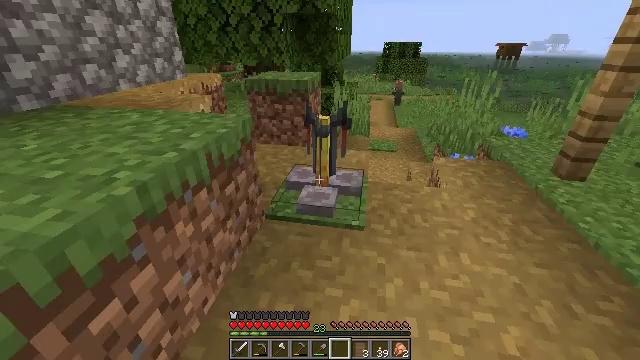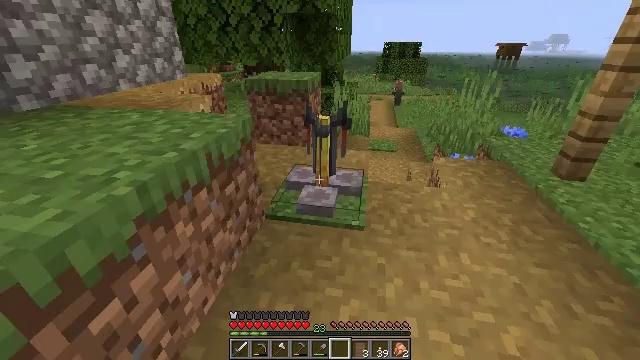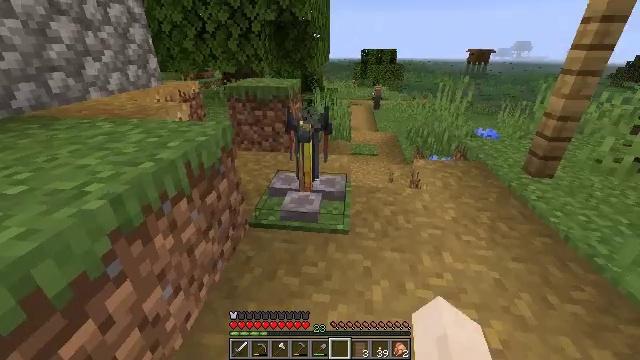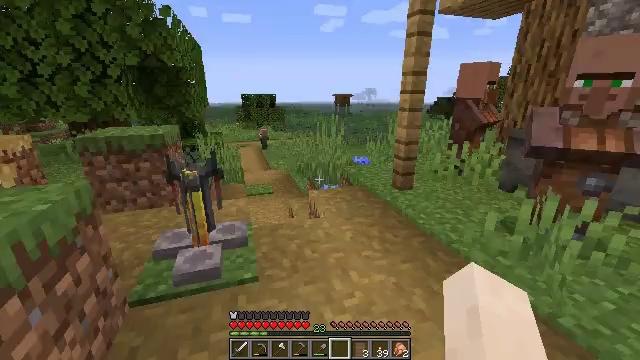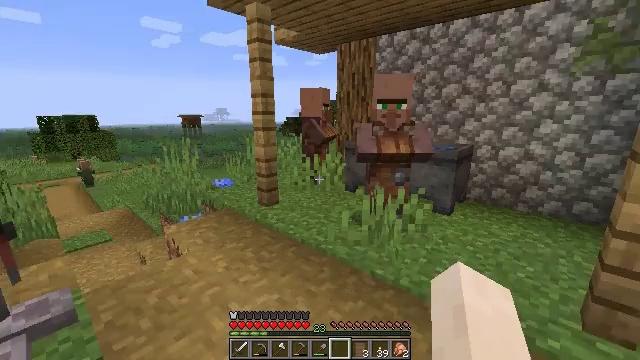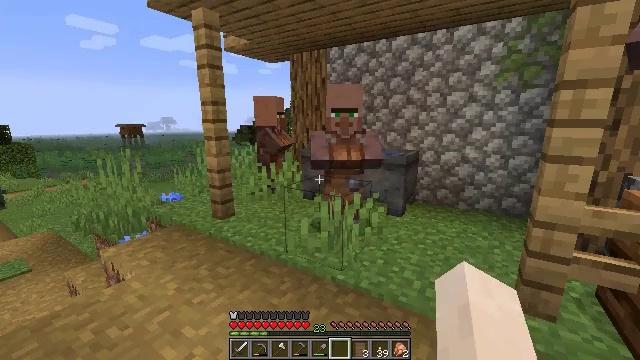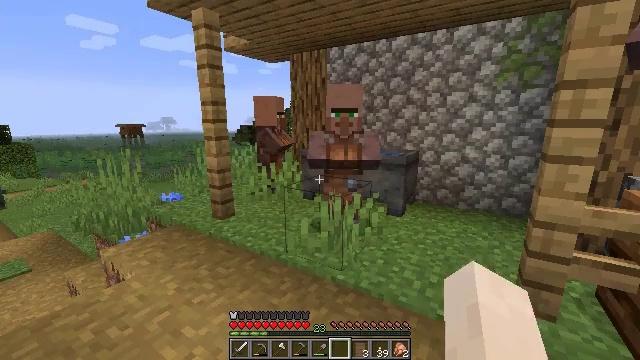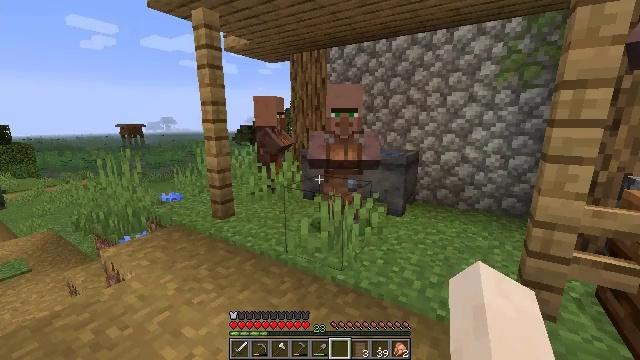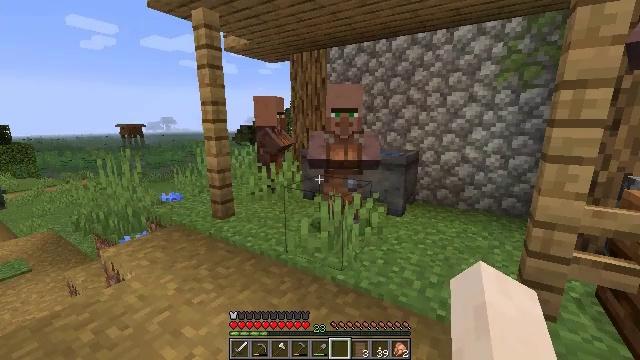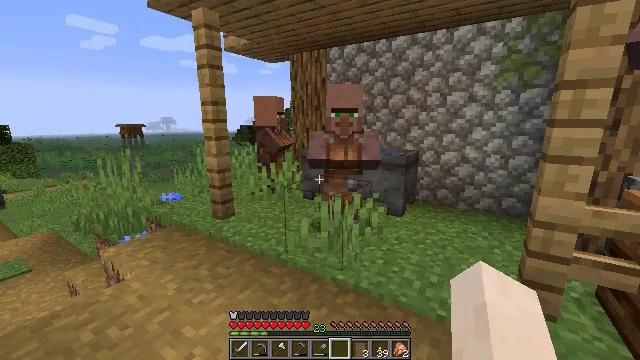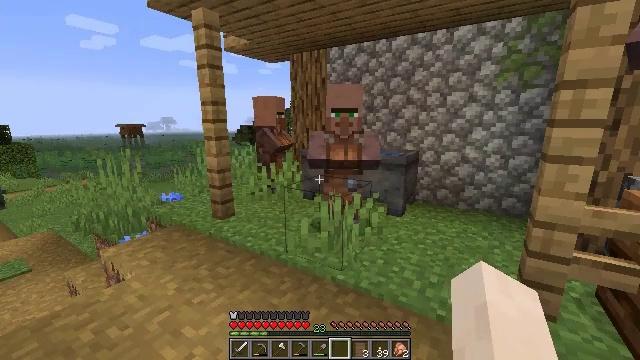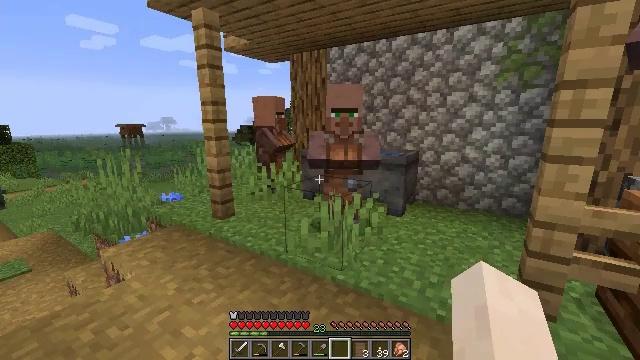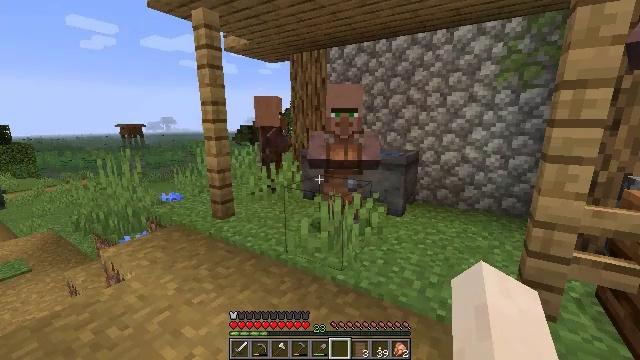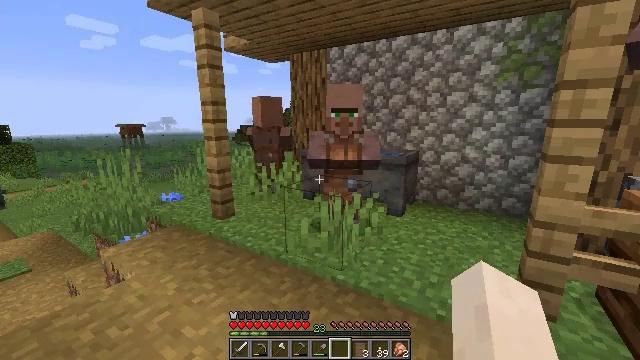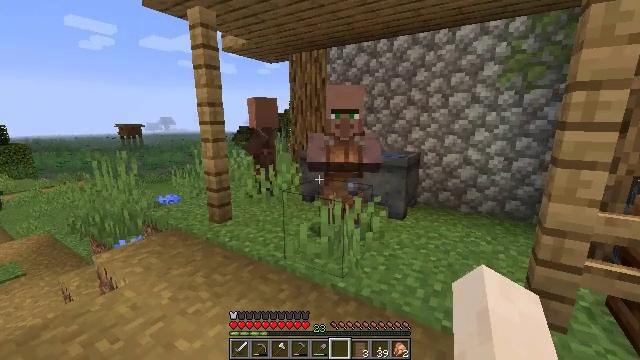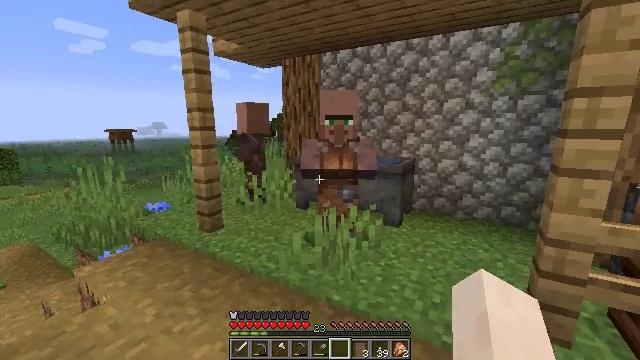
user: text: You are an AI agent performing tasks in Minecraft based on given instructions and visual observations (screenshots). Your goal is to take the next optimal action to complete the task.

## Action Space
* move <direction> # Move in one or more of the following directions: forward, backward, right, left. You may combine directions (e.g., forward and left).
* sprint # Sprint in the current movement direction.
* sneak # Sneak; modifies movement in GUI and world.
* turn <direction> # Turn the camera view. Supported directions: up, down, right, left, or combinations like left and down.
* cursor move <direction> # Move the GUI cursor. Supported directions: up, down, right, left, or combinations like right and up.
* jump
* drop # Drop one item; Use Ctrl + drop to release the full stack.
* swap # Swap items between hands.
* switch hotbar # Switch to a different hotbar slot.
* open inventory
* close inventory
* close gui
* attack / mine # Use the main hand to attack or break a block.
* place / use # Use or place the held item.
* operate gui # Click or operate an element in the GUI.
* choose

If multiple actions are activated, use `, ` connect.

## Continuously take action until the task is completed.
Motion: motion action
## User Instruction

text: Attack the cauldron to retrieve it.
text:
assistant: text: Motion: no_op
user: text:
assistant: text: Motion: turn right and up
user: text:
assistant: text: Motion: turn right and up
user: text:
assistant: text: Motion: turn right and up
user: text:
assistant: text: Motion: turn right and up
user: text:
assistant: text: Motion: no_op
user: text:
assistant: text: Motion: no_op
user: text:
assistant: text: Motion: no_op
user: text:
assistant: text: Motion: no_op
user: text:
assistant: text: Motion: no_op
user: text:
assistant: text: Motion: no_op
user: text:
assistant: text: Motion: no_op
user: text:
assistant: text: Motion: no_op
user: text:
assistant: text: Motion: move forward
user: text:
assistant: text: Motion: move forward, turn right and up
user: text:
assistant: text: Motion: move forward, turn right and up
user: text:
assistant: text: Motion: move forward, turn right and up
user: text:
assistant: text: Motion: move forward, turn up
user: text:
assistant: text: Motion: move forward, use / place
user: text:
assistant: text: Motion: move forward, use / place
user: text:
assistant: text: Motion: move forward, use / place
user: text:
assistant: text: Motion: no_op
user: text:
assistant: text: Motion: no_op
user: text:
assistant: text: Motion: open gui
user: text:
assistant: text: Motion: no_op
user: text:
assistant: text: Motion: no_op
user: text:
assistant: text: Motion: no_op
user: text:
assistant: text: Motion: no_op
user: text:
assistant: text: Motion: no_op
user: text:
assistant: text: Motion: no_op